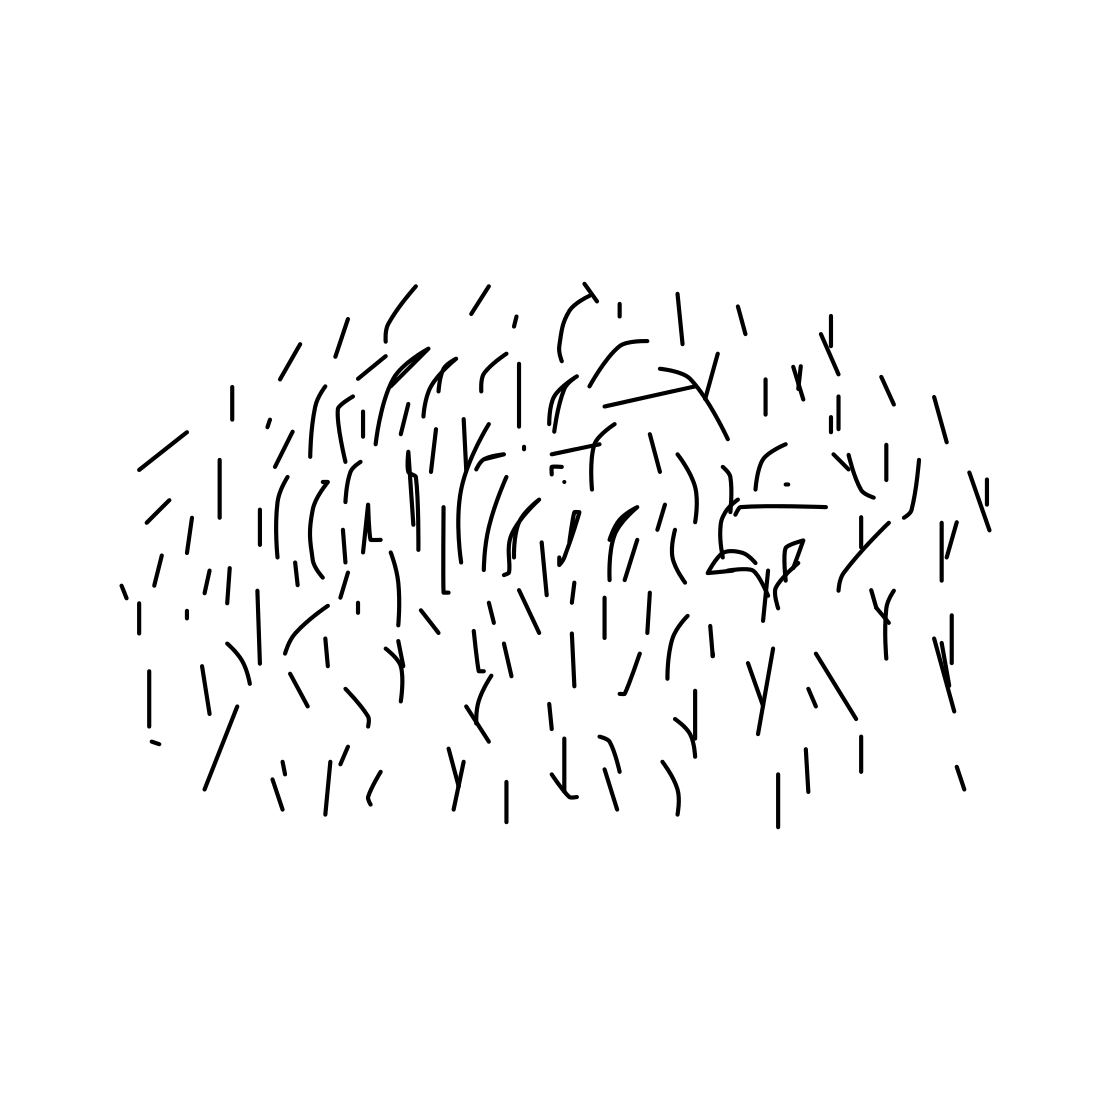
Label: bush